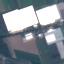
Label: Industrial